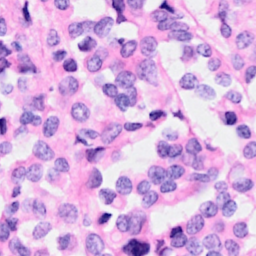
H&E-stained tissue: Breast